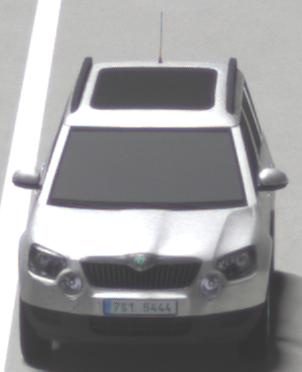
Make: Skoda
Model: Yeti 1.2 TSI
Detailed model: Yeti
Model produced from: 2009/11
Model produced until: 2011/10
Doors: 5
Color: white
Road condition: wet road
Daytime: not specified
Contrast: high contrast